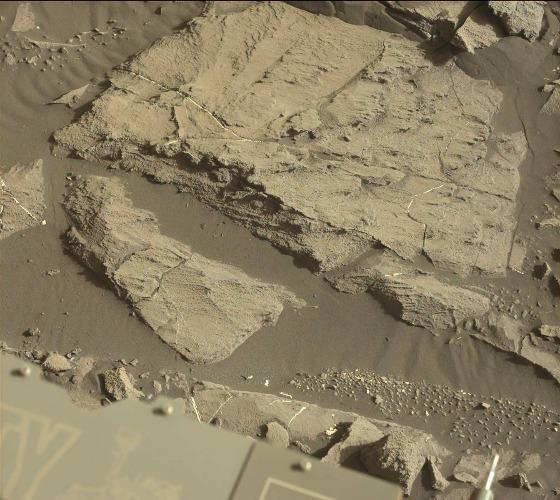
Terrain classes present: Bedrock, Gravel / Sand / Soil, Rock, Shadow, Sky / Distant Mountains